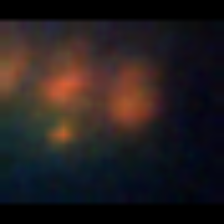
Taxon: Chaetoceros
Group: Diatoms